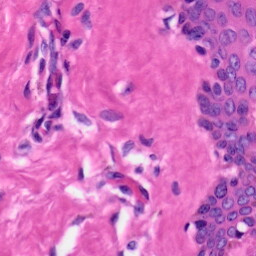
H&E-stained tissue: Skin